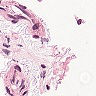
Metastatic tissue present: no